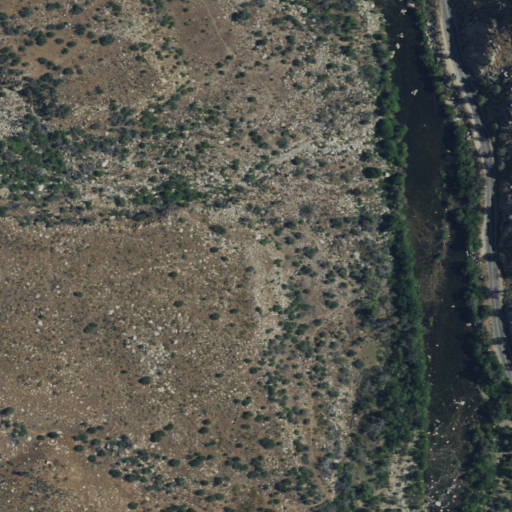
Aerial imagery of valley in California named Stormy Canyon containing shrub, grassland, open development, open water, herbaceous wetlands, low intensity development, medium intensity development, and high intensity development